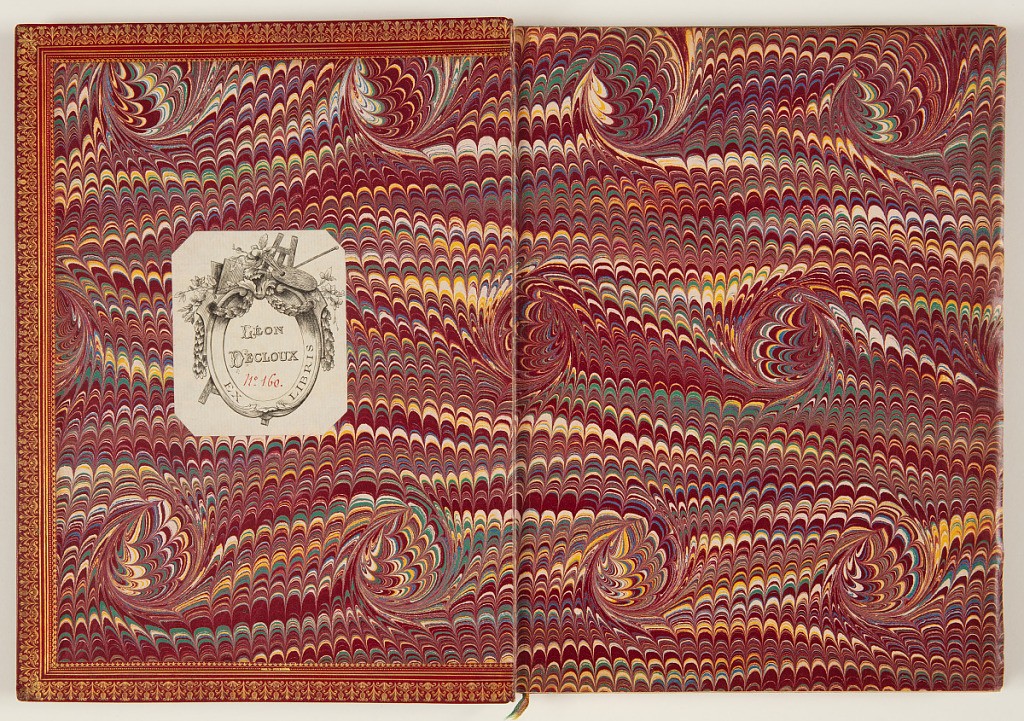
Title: RECEUIL DES Plans Profils et Elevations Des plusieurs Palais Chasteaux Eglises Sepultures Grotes et Hostels, Bâtis dans Paris, et aux environs, avec beaucoup de magnificence, par les meilleu Architects du Royaume, desseignez, mesurés, et gravez par Jean Marot Architecte Parisien
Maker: Jean Marot, French, 1619 - 1679
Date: ca.1635–ca.1660
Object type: Album
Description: Album of architectural cross sections, elevations, and floorplans of French palaces, churches, Hôtel particulier (grand townhouses), grottos, and mausoleums. The plates are titled and signed.
Binding: French red Morocco (goatskin) gilt. Covers decorated with a triple fillet, and gilt tooling on spine panels. Turn-ins are decorated with fillet, floral and leaf tools. Combed marbled endpapers.